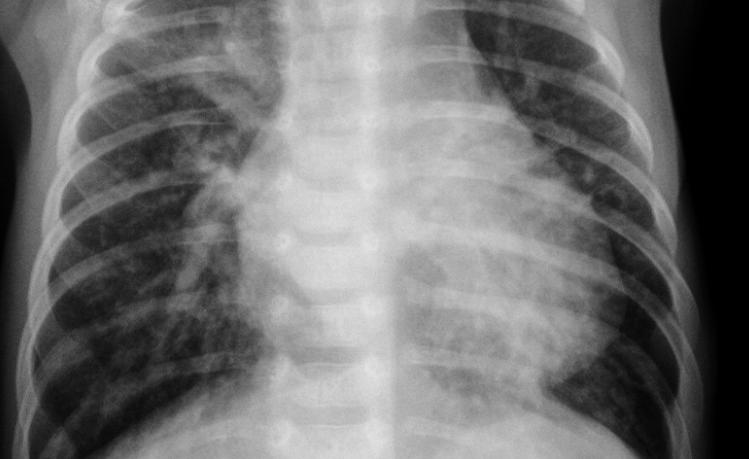
Diagnosis: PNEUMONIA